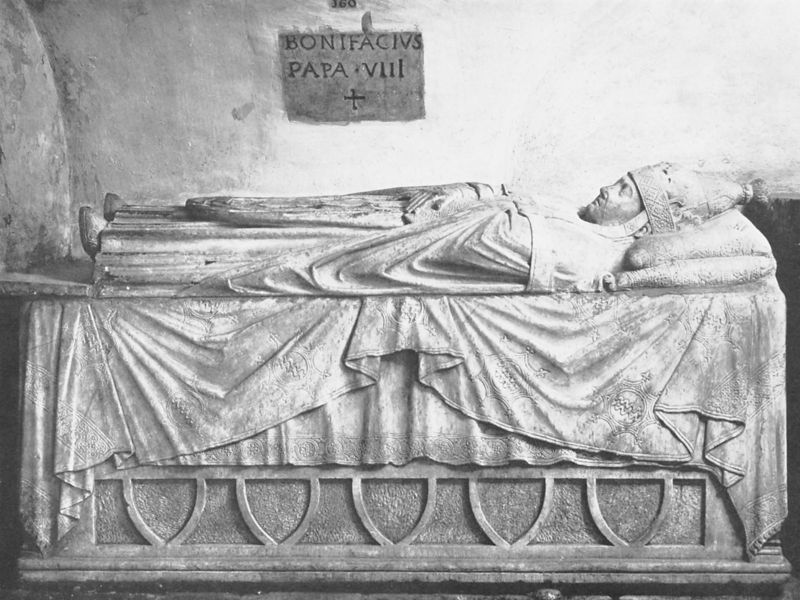
Titel: Grabmal Bonifaz’ VIII.
Standort: Rom (EU - I - Latium)
Schlagwörter: schrift, papst, bildhauerei, sarg, pabst, bonifacius, bonifcius der 8., papstgrab, rom. geschichte der unterdrückung